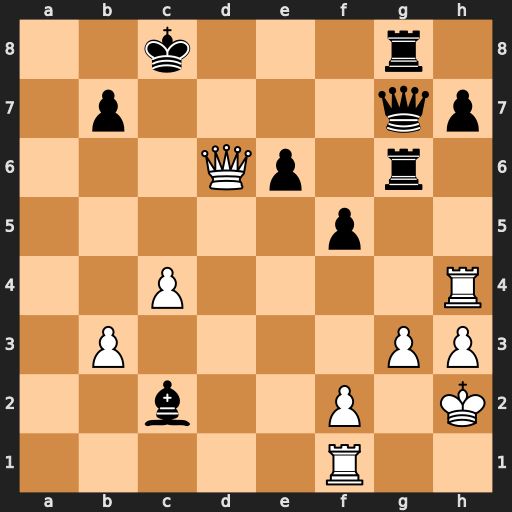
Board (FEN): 2k3r1/1p4qp/3Qp1r1/5p2/2P4R/1P4PP/2b2P1K/5R2
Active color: w
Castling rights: -
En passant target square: -
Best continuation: Rxh7 Qxh7 Ra1 b6 Qc6+